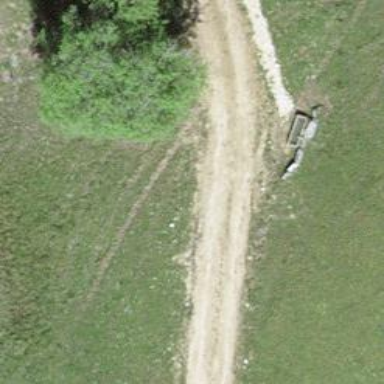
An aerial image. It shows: Track road with grade3 tracktype.